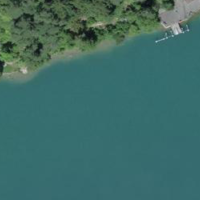
EUNIS habitat code: 14
Species observed at this site:
Chroicocephalus ridibundus
Larus michahellis
Cygnus olor
Anas platyrhynchos
Periparus ater
Erithacus rubecula
Sylvia atricapilla
Strix aluco
Columba palumbus